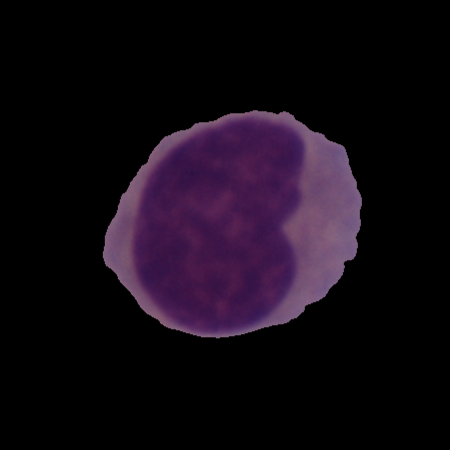
Label: cancer